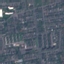
Land use / land cover: Residential